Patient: sex F, age 64
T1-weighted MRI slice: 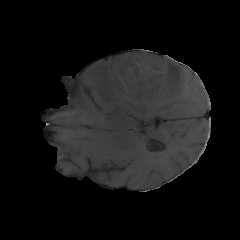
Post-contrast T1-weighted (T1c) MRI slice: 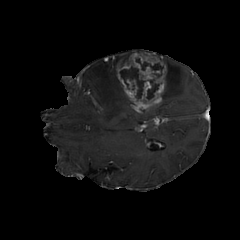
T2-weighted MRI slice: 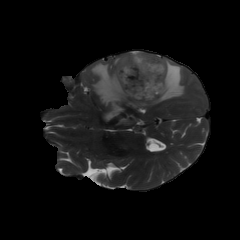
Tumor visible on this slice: yes
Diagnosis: Glioblastoma, IDH-wildtype
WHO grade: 4